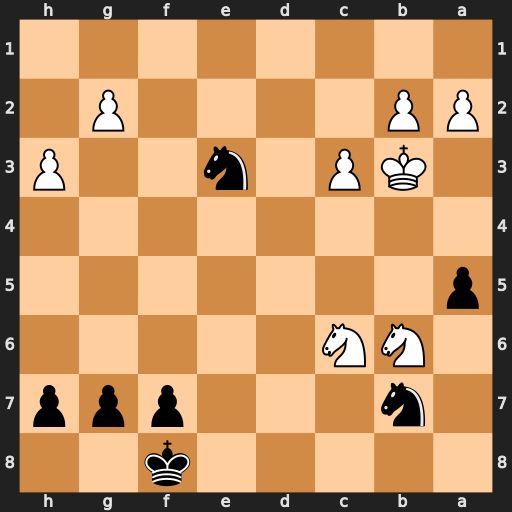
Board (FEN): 5k2/1n3ppp/1NN5/p7/8/1KP1n2P/PP4P1/8
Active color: b
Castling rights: -
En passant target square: -
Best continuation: Nc5+ Ka3 Nc2#